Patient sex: M
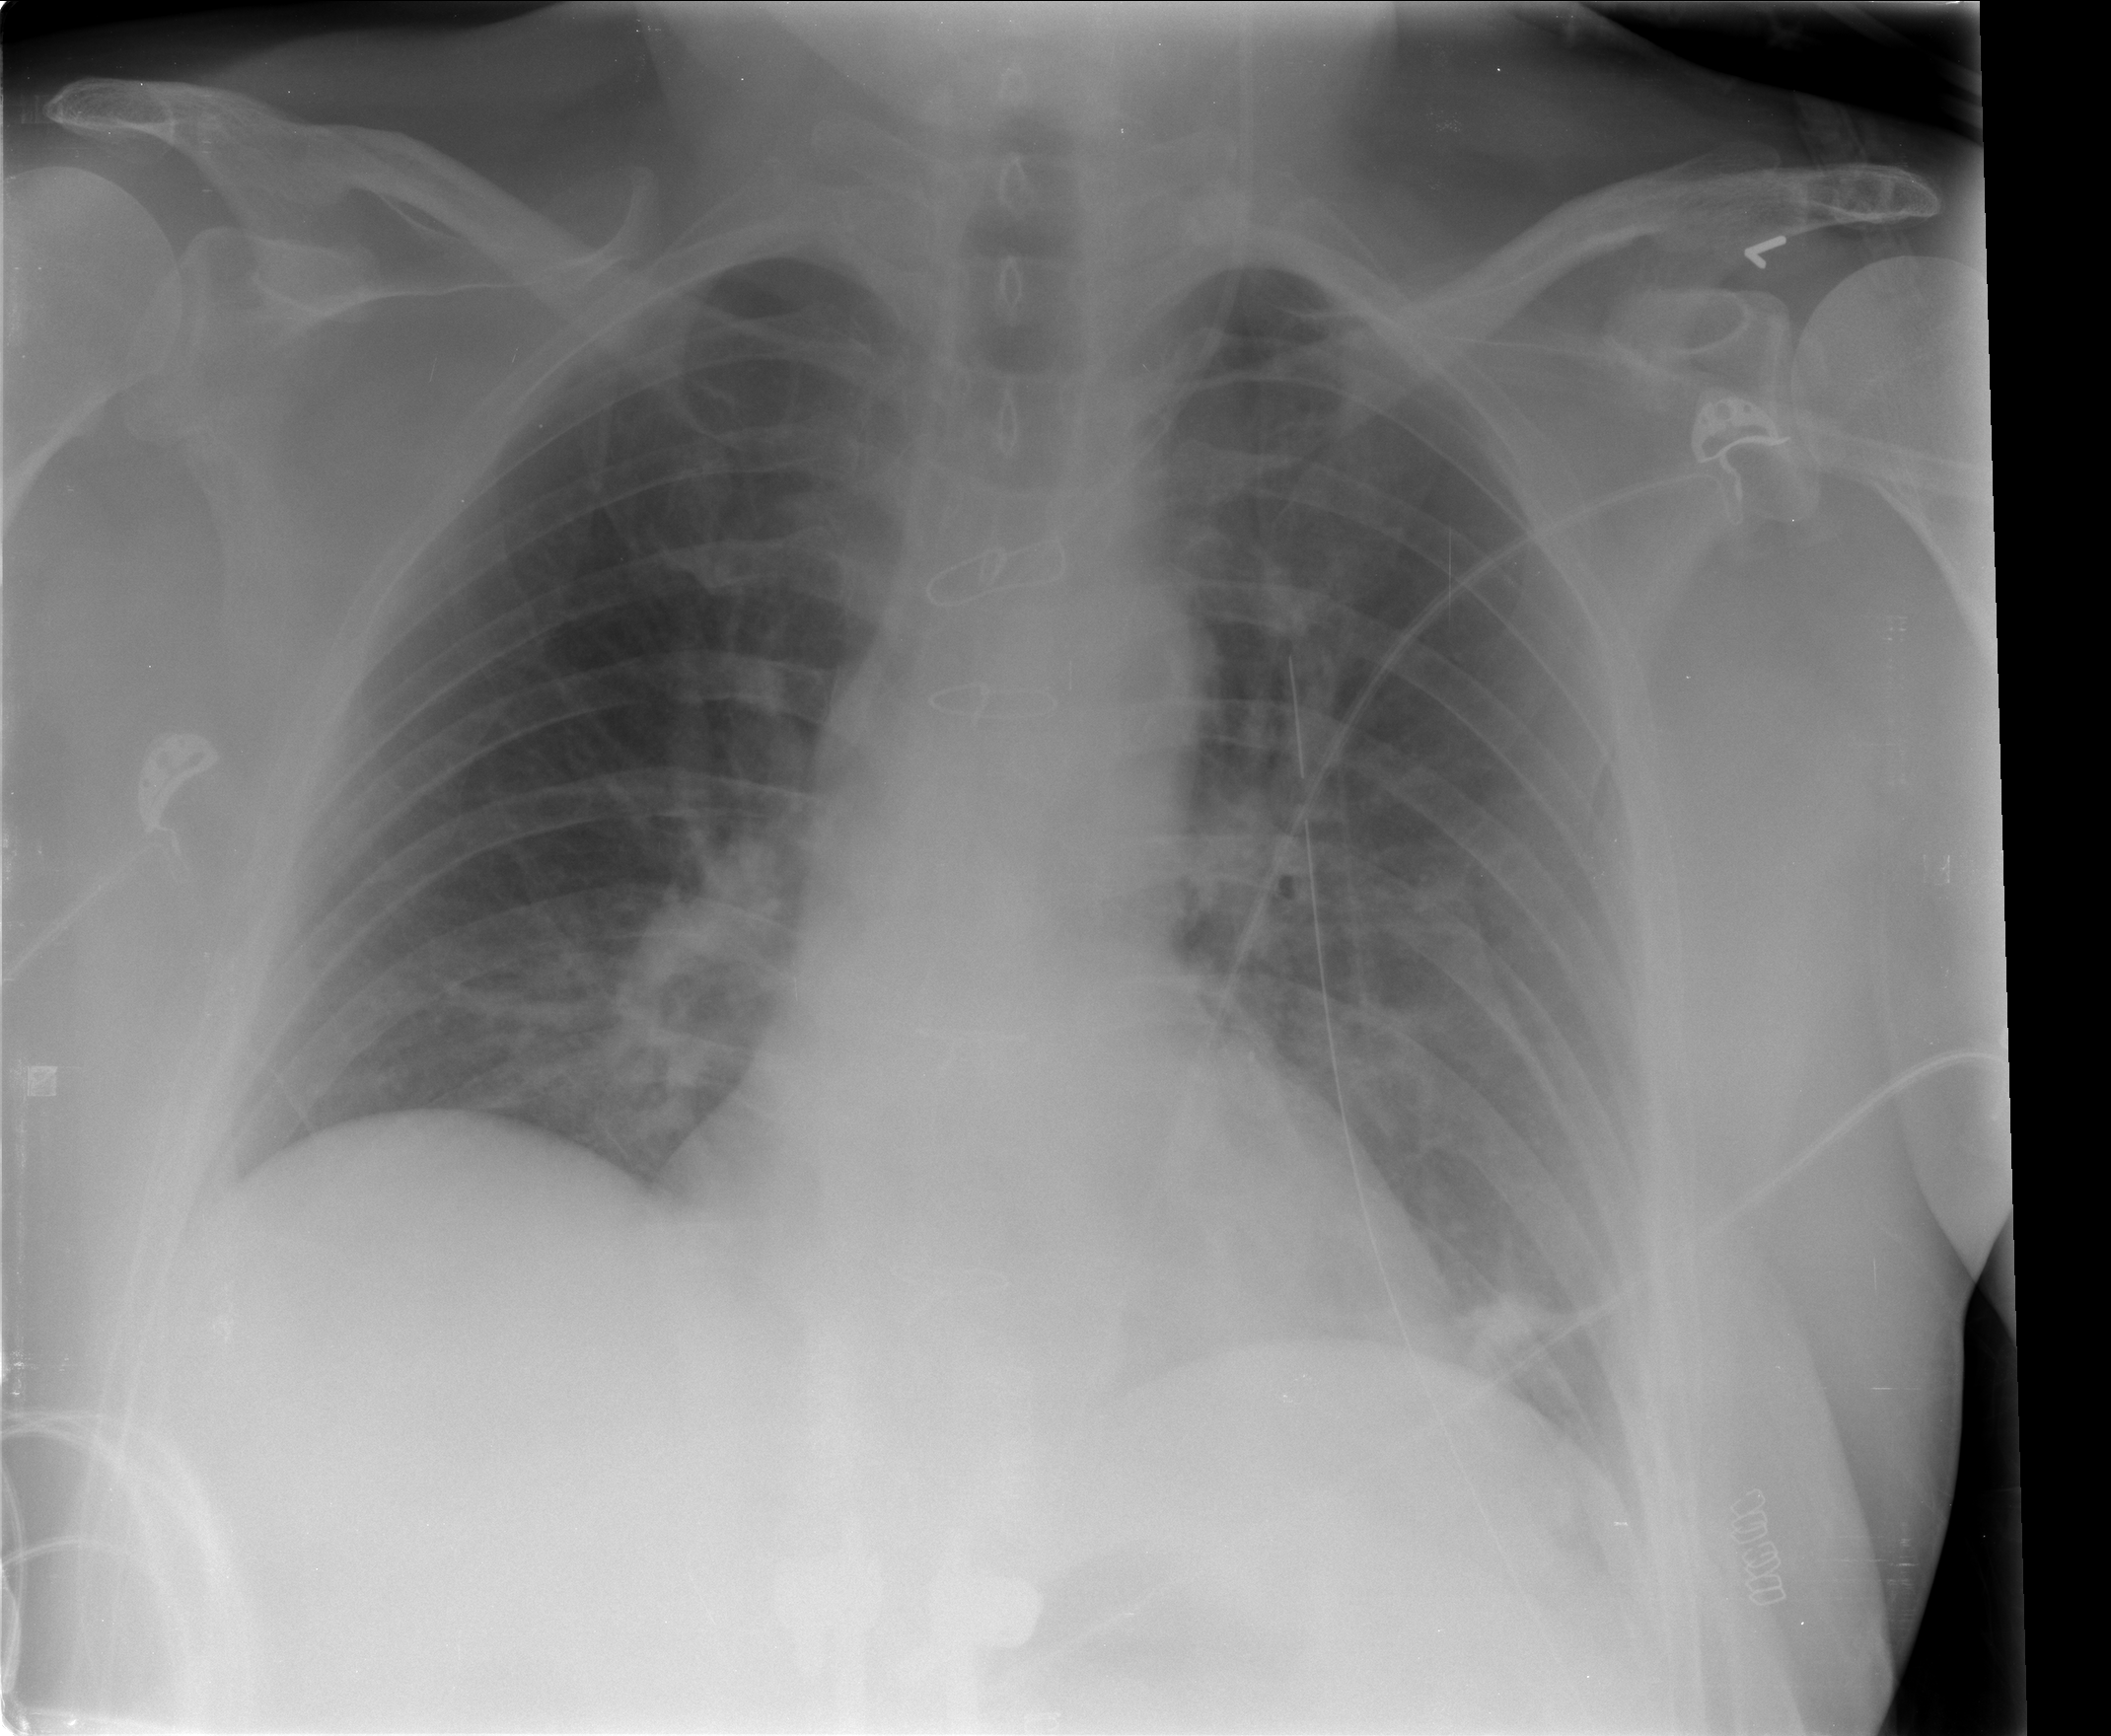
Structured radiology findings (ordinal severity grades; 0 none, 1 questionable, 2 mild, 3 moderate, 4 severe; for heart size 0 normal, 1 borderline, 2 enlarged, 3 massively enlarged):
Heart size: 0
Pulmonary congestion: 1
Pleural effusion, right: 0
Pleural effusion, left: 0
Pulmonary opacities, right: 0
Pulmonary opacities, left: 0
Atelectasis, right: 1
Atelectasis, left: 1